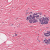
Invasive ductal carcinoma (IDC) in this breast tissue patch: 0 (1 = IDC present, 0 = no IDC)